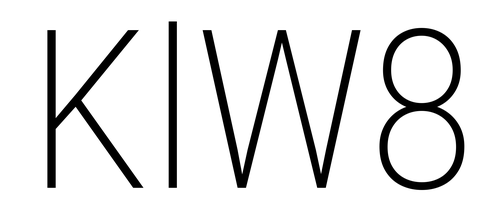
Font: Roboto_Condensed_ExtraLight